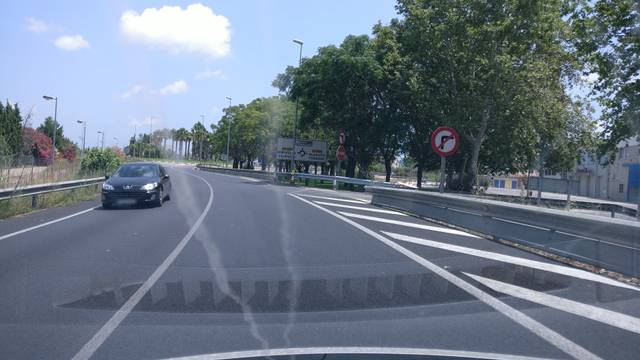
Region: Spain
Coordinates: 39.463, -0.4492